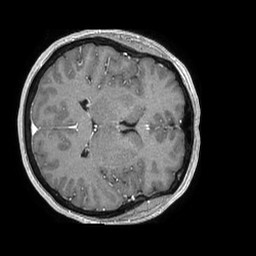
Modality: T1w
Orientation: axial
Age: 59
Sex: female
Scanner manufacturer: philips
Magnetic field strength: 1.5 T
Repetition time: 0.007779 s
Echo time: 0.003608 s